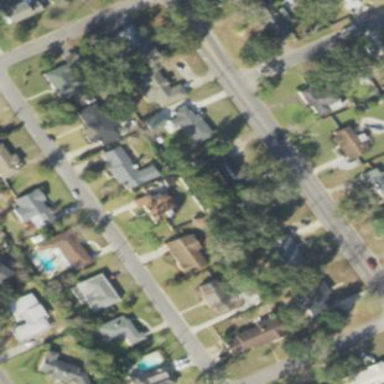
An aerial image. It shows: Single-family residential area.